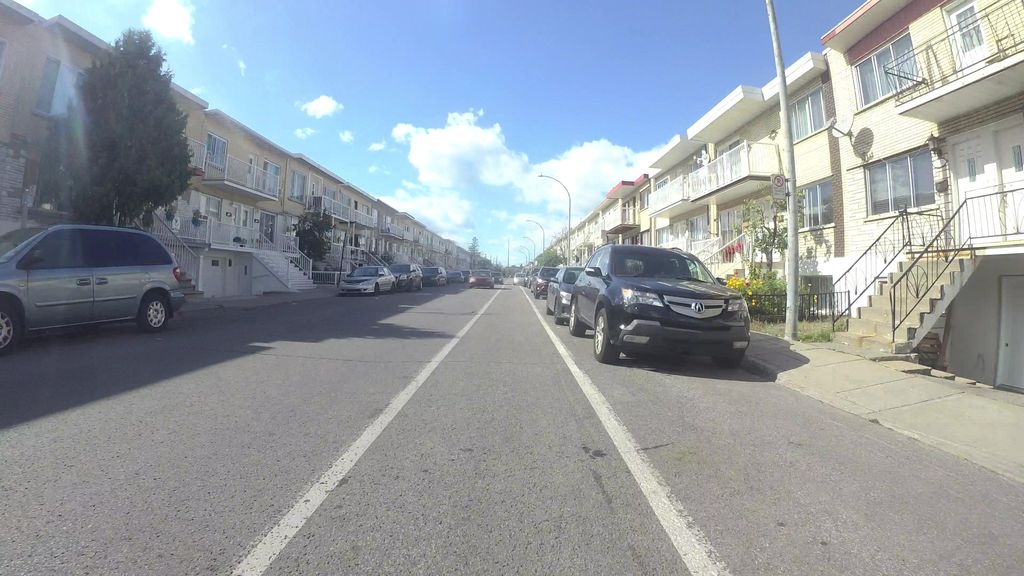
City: montreal